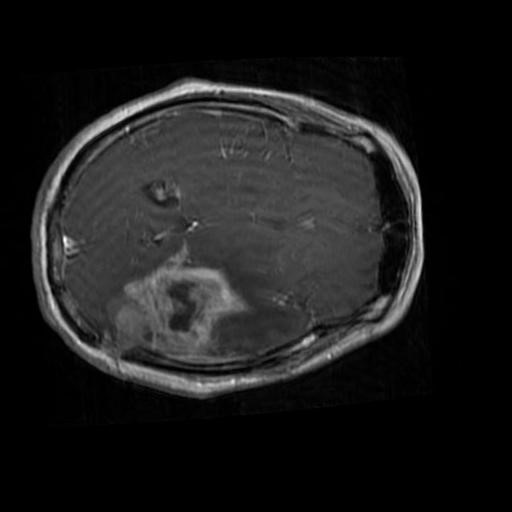
Label: brain_glioma